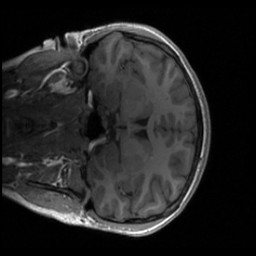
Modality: T1w
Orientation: coronal
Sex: female